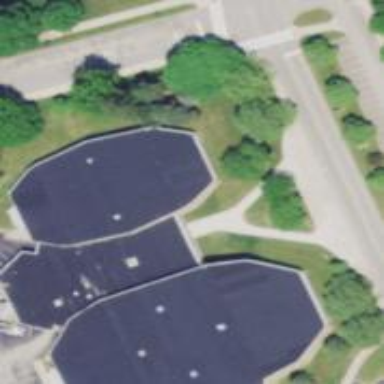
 housing sports center dedicated to skating."